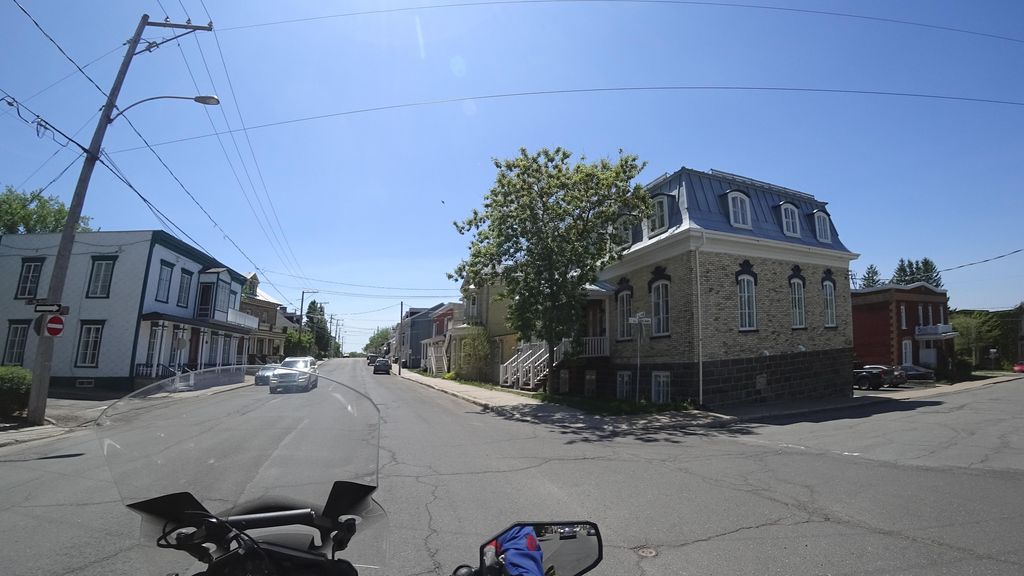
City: quebec_city